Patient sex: M
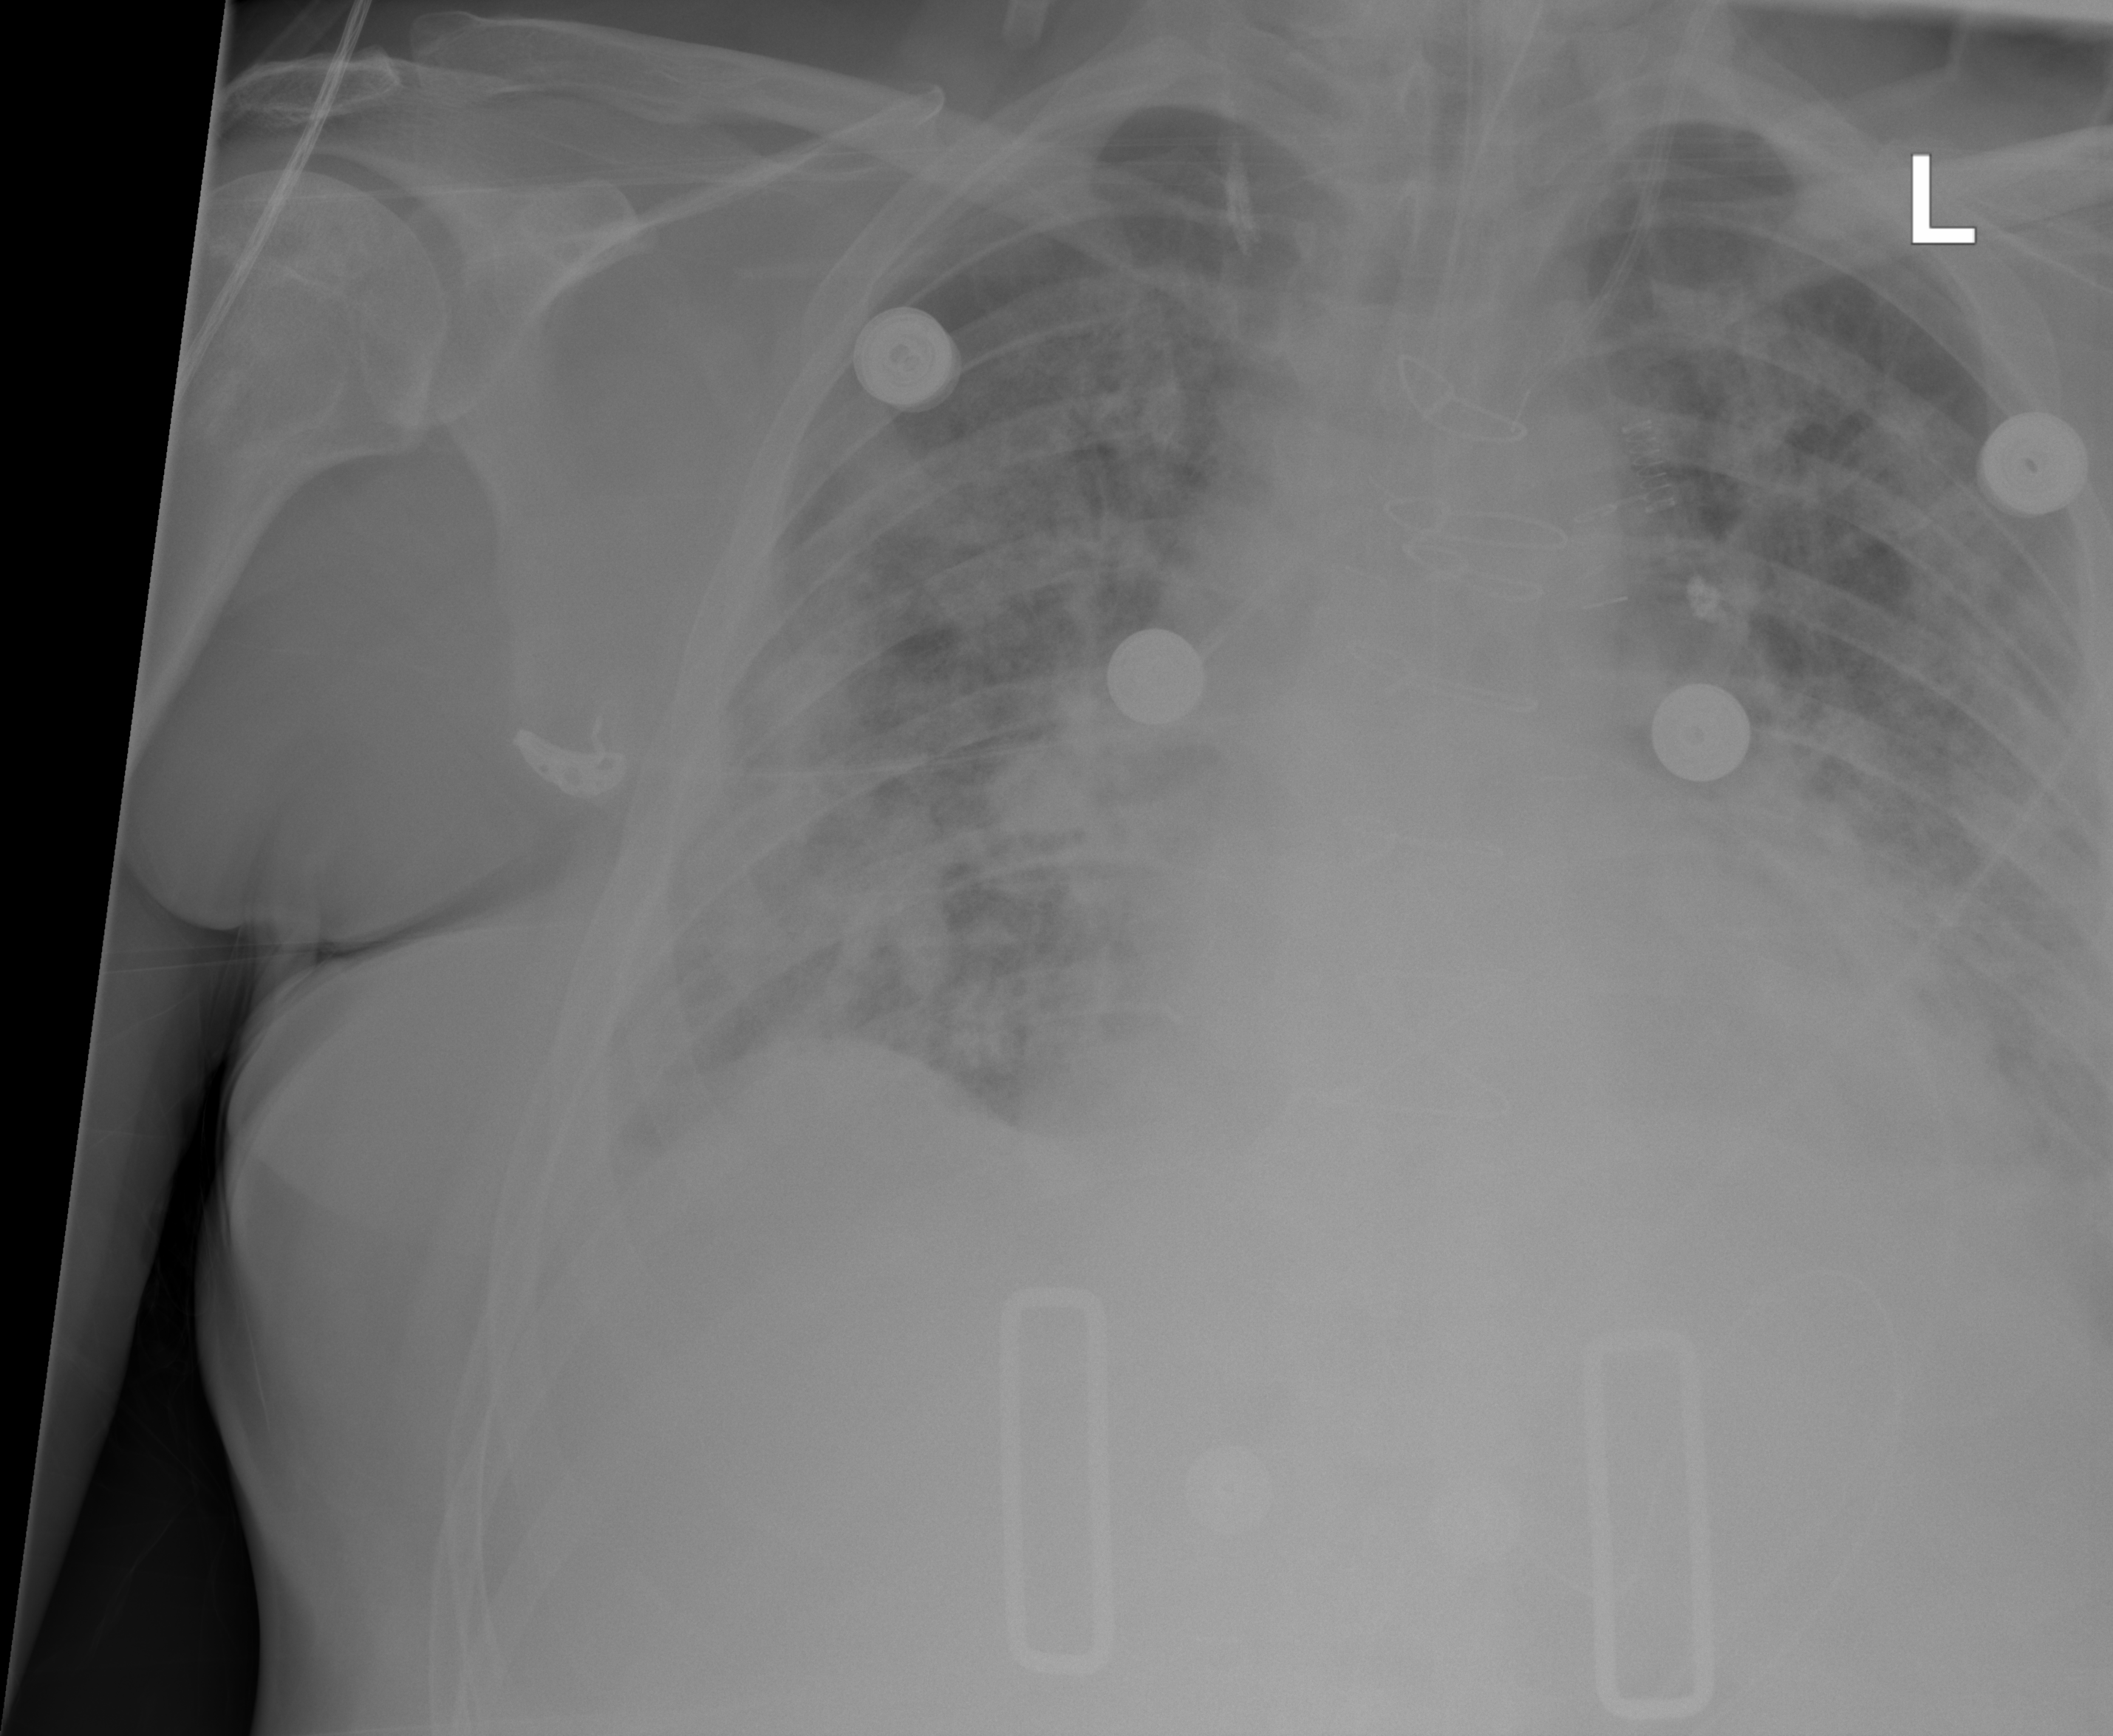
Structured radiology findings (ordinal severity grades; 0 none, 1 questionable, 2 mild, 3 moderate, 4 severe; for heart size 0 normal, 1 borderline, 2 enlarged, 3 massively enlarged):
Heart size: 2
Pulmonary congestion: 2
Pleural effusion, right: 2
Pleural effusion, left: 2
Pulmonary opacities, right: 3
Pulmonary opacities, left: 3
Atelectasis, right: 2
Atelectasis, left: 2